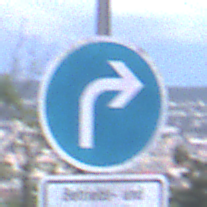
Verkehrszeichen: VorgeschriebeneFahrtrichtungRechts
Zusatzzeichen unten: BesondereFahrzeugeUndTransportgueter9
Umgebung: Outdoor, Urban
Tageszeit: SunriseSunset
Wetter: PartlyCloudy
Licht: Natural
Jahreszeit: NotSpecified
Kontrast: LowContrast